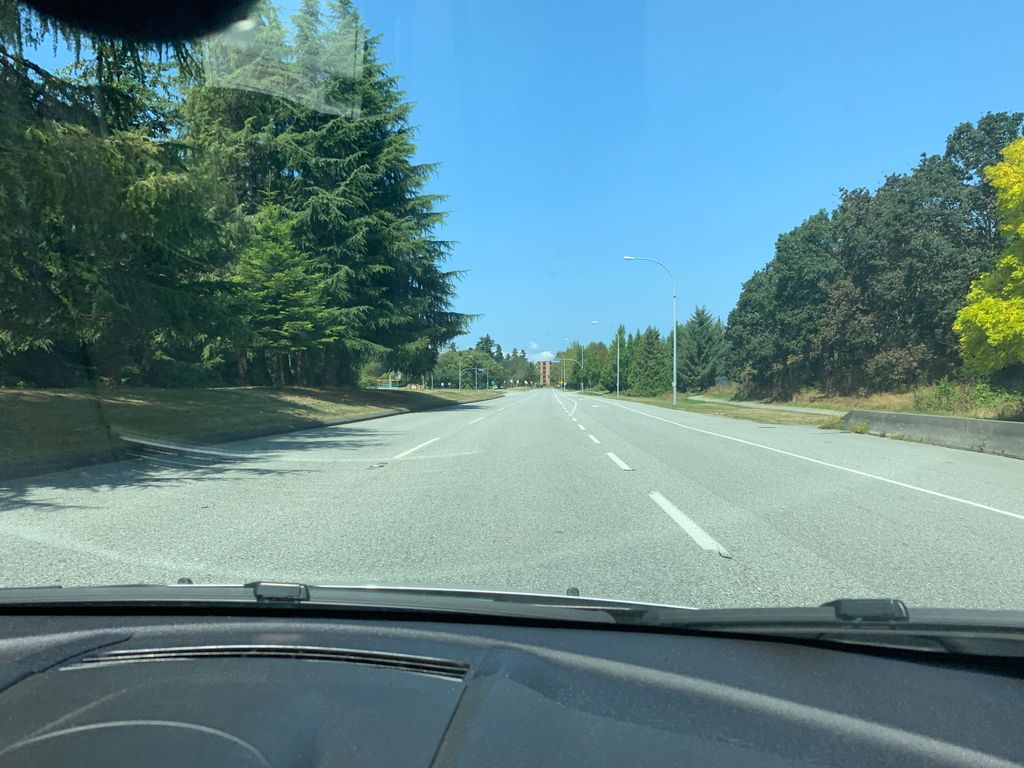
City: vancouver